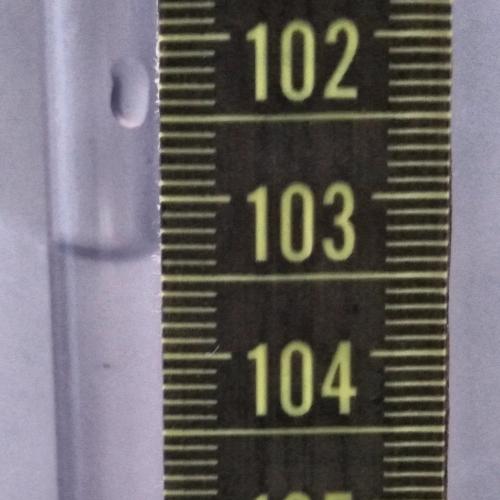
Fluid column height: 103.3 cm